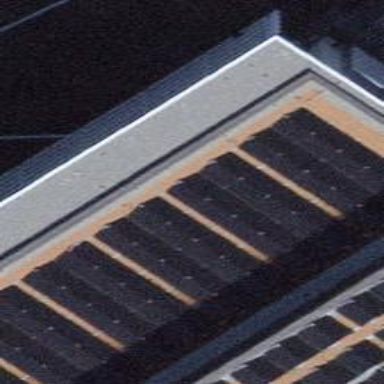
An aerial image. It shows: Solar power generator.